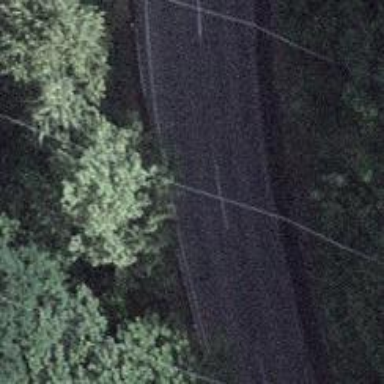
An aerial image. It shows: Asphalt road classified as tertiary.